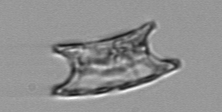
Label: Eucampia